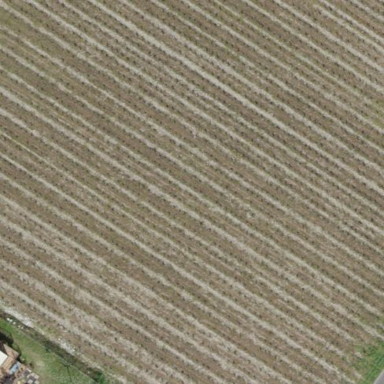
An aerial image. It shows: Vineyard growing grapes.